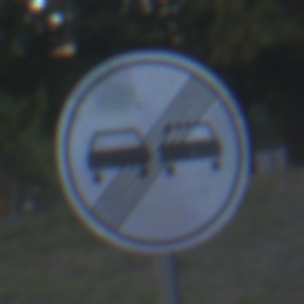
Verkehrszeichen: EndeUeberholverbot
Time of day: SunriseSunset
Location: Outdoor (Urban)
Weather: Clear
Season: NotSpecified
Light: Natural